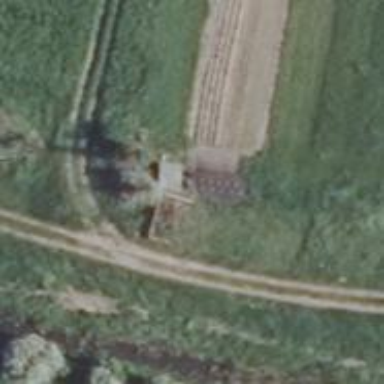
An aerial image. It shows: Power pole.